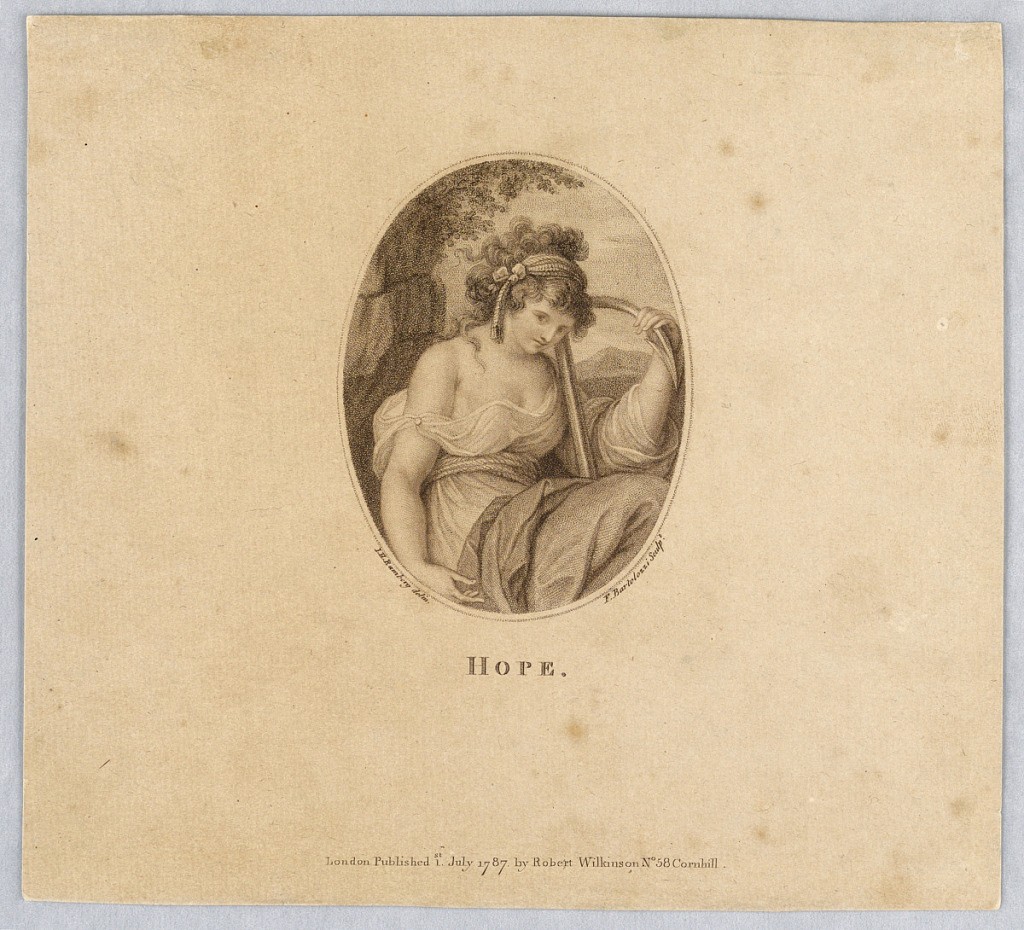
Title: Hope
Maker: Francesco Bartolozzi, Italian, active England, 1727–1815
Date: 1787
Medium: Stipple engraving in brown ink on white paper
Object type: Print
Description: Hope sits turned slightly to the right, with a curved spike in her left hand, and a rope about her wrist. A clifff, and mountains in the background.